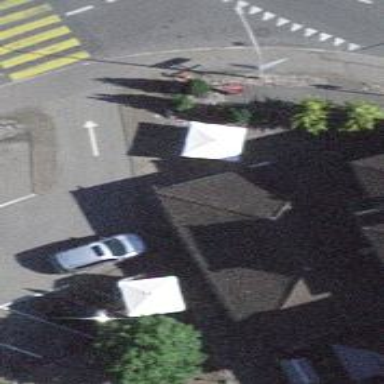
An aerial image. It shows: Kiosk shop.